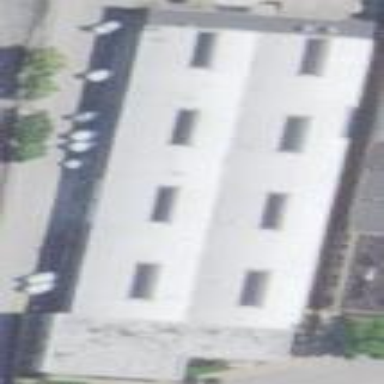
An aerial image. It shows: Building that serves as post depot.